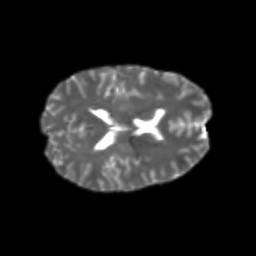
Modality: T2w
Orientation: axial
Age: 24
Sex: female
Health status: healthy
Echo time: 0.074 s